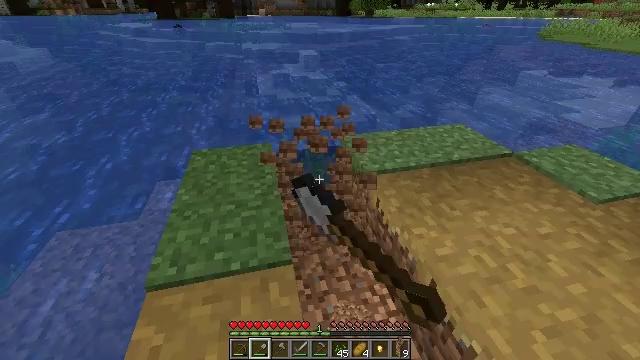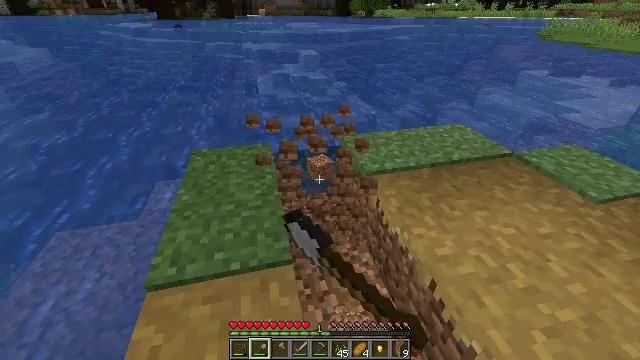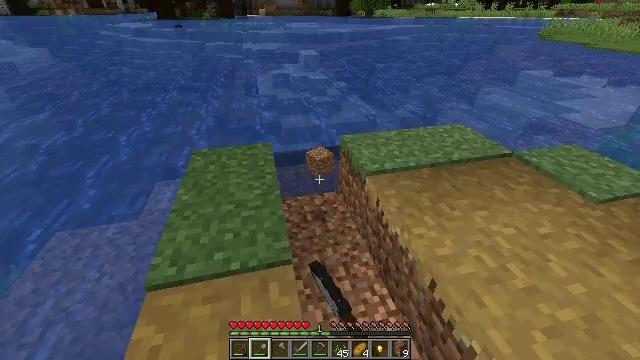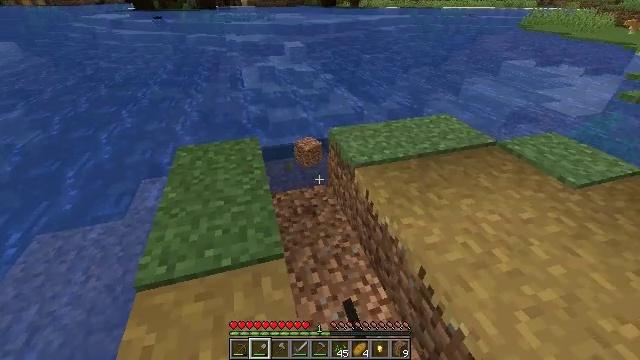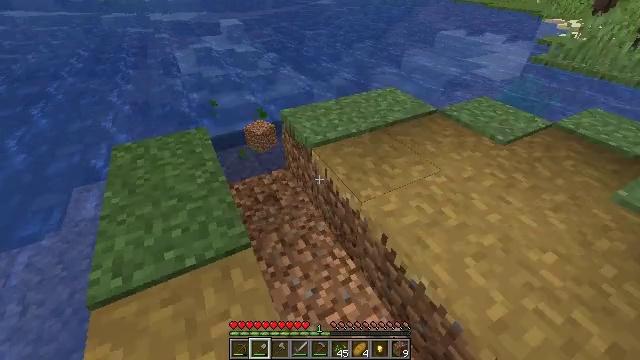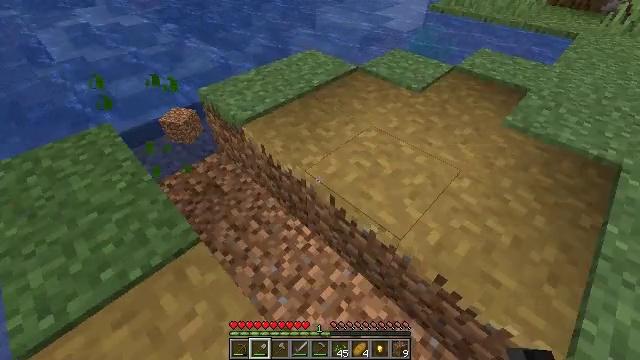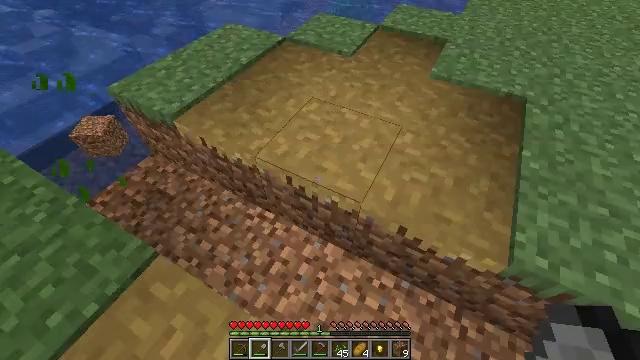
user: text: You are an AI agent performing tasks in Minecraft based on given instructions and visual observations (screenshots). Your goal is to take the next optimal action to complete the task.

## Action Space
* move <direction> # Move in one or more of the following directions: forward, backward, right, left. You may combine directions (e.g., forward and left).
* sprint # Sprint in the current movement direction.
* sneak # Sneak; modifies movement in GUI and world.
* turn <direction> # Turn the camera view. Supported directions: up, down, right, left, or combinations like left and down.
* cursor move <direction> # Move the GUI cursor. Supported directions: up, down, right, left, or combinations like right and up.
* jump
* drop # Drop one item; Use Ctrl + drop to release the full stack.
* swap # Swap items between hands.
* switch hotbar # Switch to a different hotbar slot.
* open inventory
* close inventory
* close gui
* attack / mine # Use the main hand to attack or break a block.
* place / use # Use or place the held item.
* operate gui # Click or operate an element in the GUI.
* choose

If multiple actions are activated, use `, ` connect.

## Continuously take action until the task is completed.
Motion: motion action
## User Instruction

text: Break the seagrass in the ocean.
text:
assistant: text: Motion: attack / mine
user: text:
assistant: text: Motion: attack / mine
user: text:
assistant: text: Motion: turn right and down
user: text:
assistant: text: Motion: turn right and down
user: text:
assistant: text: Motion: turn right and down
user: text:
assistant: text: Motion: move forward and move left, turn right and down
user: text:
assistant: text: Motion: no_op